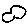
Label: cloud